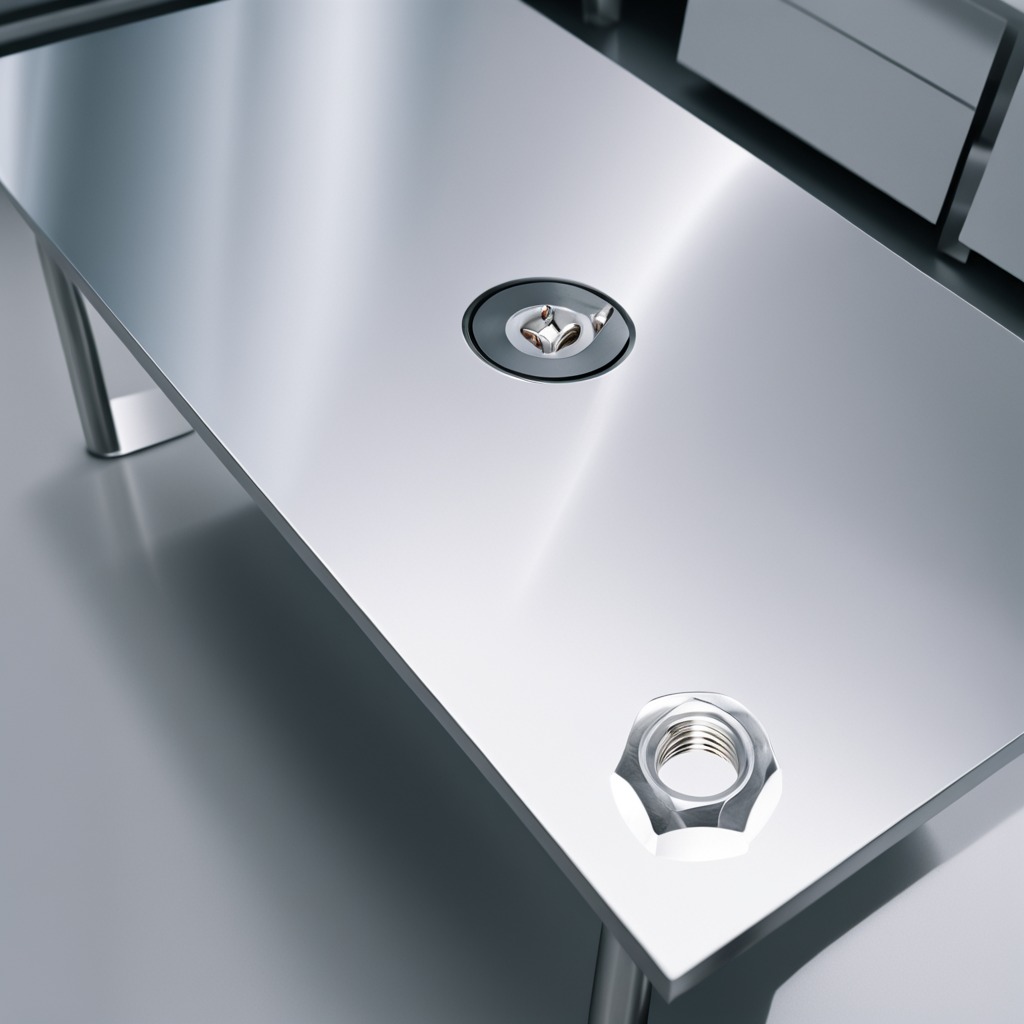
A metal nut is lying on the stainless steel table in a high-end prototyping lab.